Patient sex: M
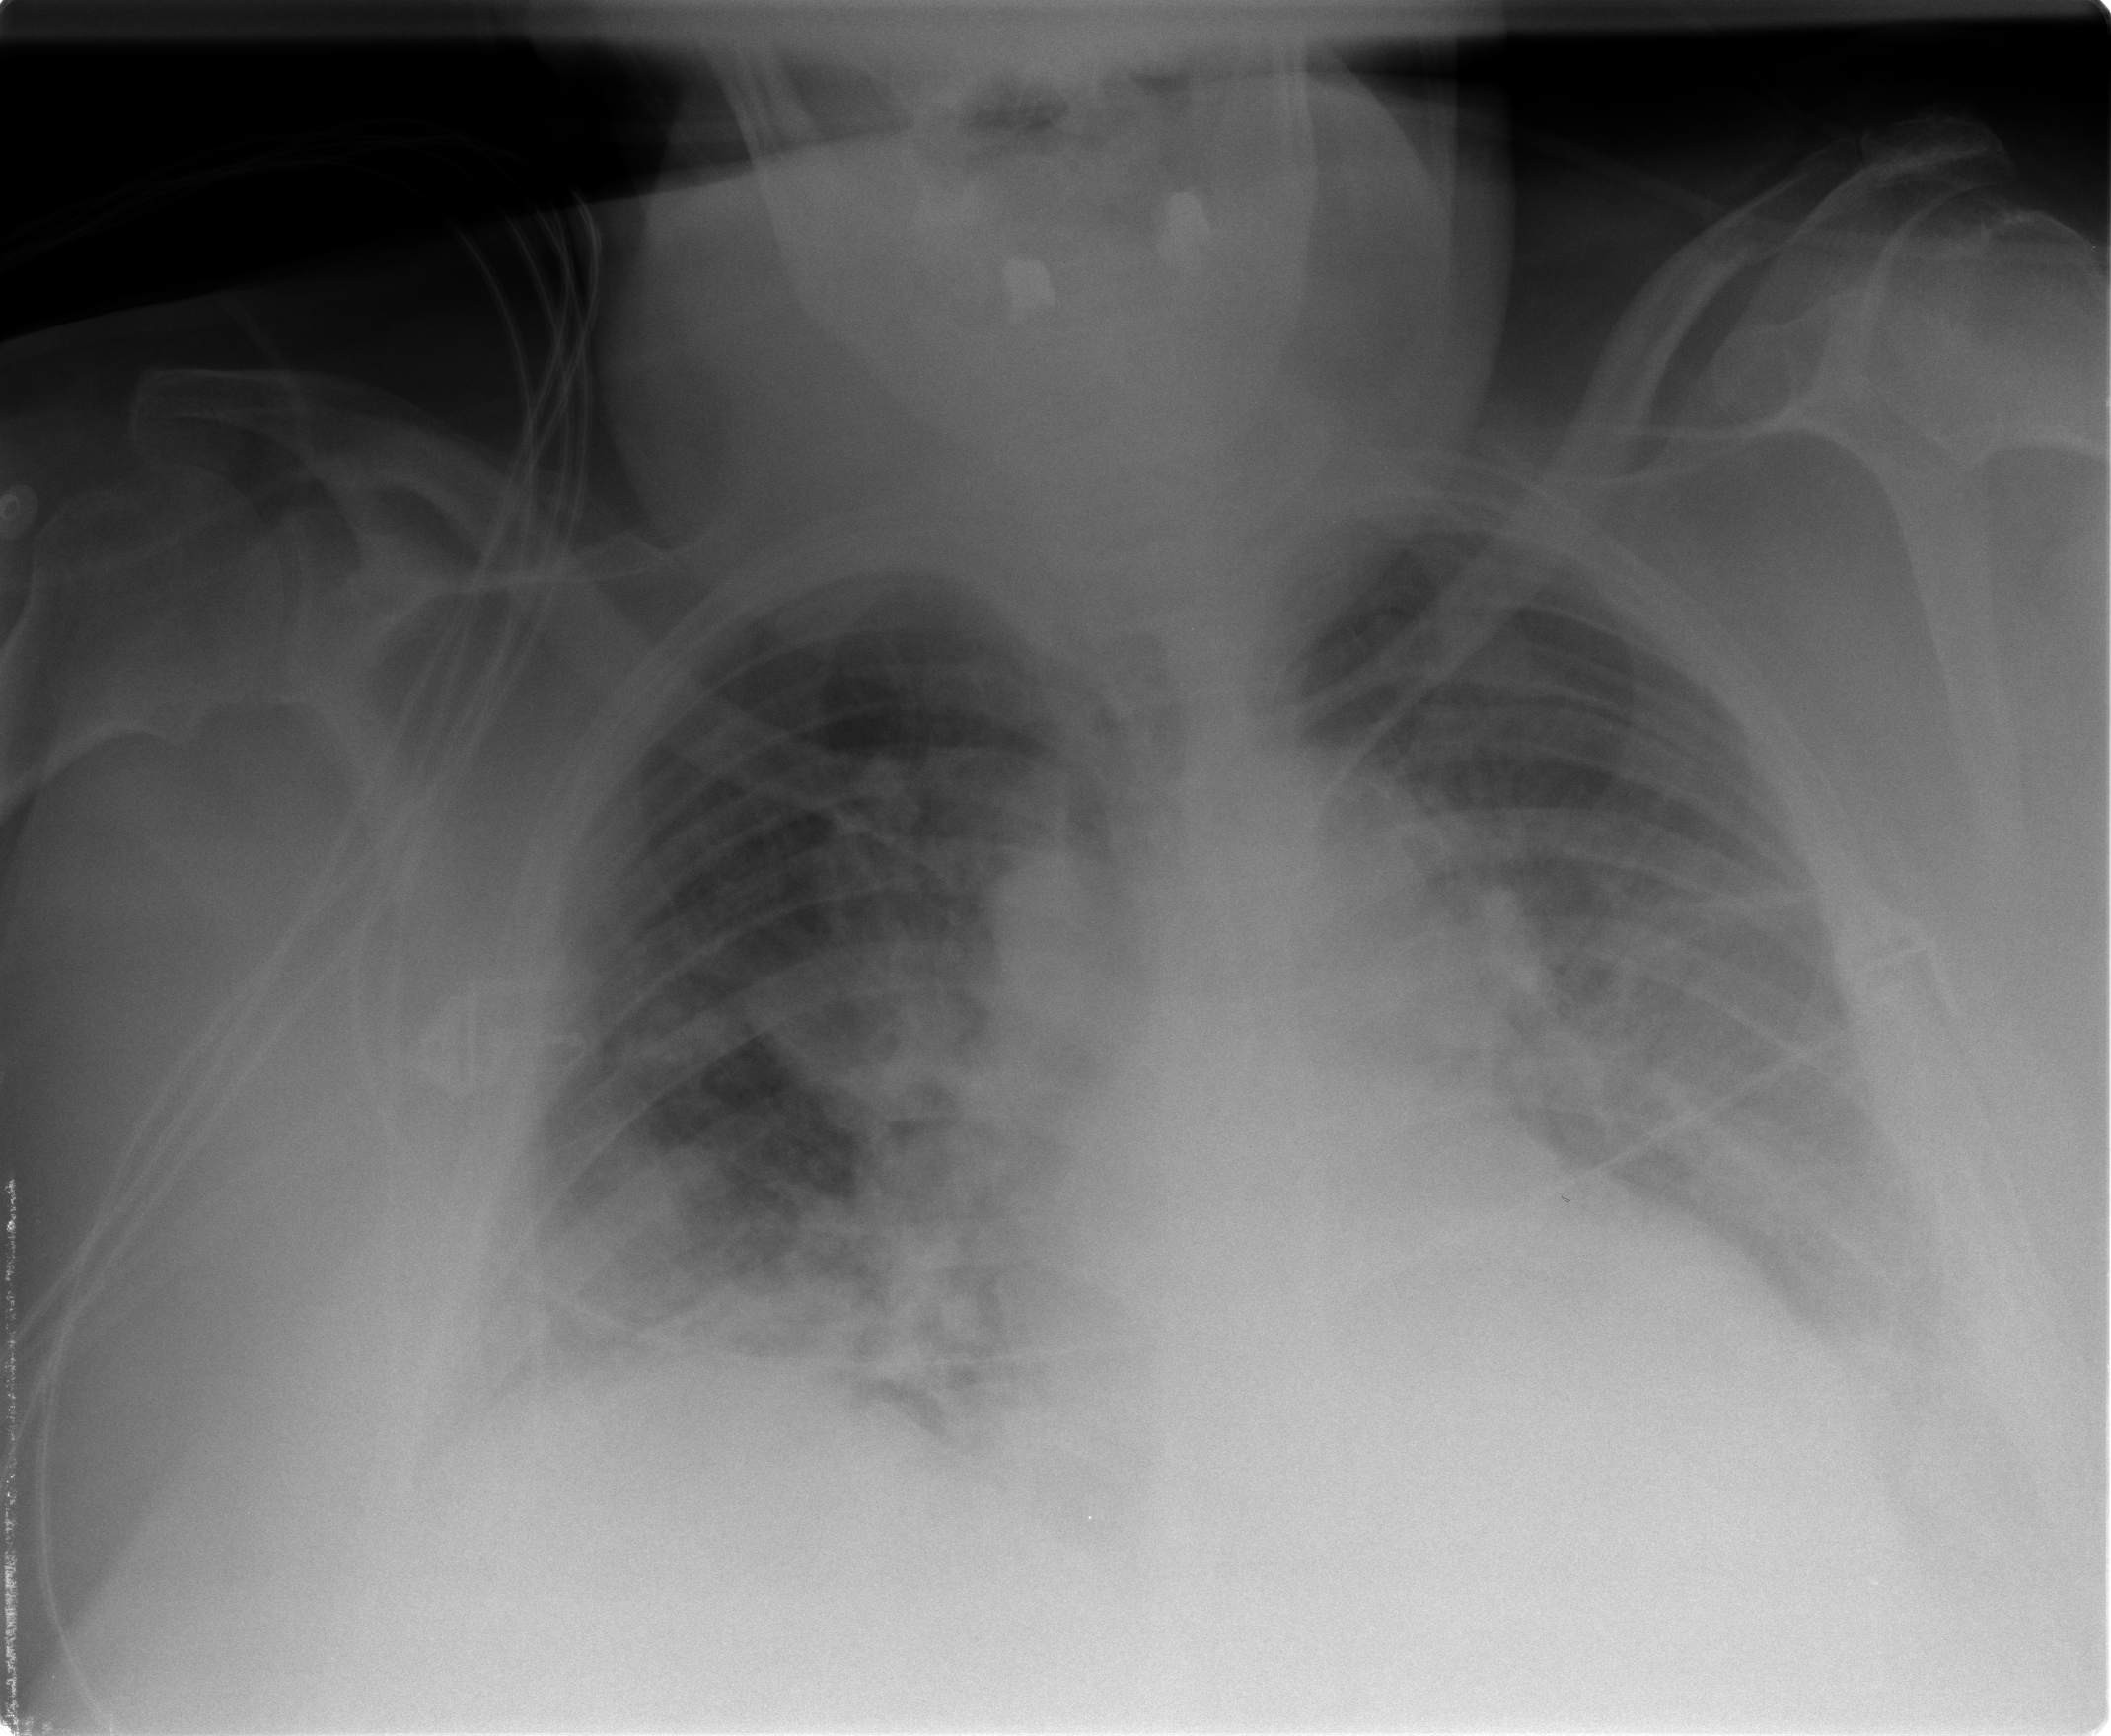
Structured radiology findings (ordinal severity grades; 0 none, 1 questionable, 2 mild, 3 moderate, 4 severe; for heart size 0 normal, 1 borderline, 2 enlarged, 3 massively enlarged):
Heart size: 0
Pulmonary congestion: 2
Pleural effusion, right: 2
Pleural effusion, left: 2
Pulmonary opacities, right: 2
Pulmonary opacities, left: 1
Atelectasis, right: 2
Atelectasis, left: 2